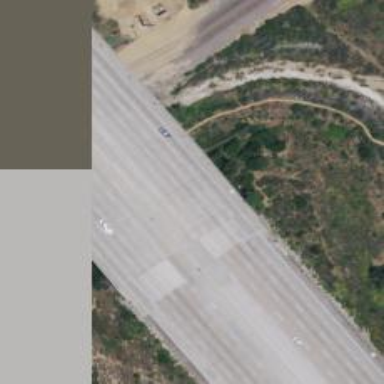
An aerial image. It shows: Motorway bridge.